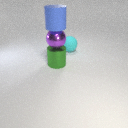
large green metal cylinder below large blue rubber cylinder